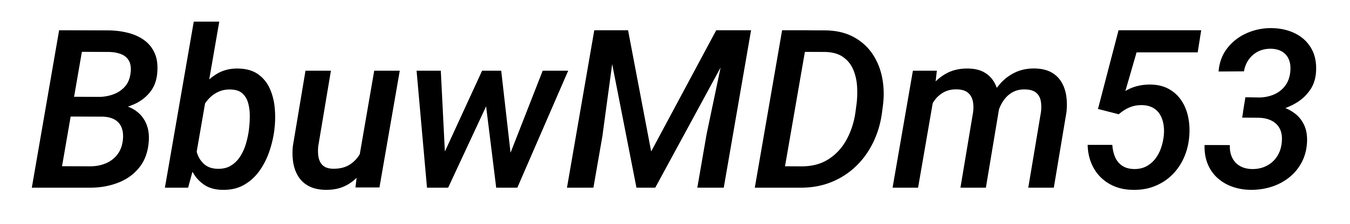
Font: Roboto-Italic_Medium_Italic